Question: It contains METADATA in between binary data. I'm able to parse the first line with the title Agent_of_Chang2e, but I need to get the metadata on the bottom of the header as well. I know there are not standard specifics for it.

This code isn't able to decode the bottom lines. For example I get the following wrong formatted text:
> '''
FAHANGE</b1erX)-IiadenOniverse<sup><smalA|®️?8</!Iovely*?=SharonIeeandOteveIiller8PblockquotessssU>TIa/orkyfiction.All@eaacD0hdortrayeden{n)areirzus0C/degusly.Ohatiean0authhmxetlop.7N_'''
©️ss©️ 1988ayOOOKasoeserved.0dart)publicaZmayaehproduc
'''
NSAutoreleasePool * pool = [[NSAutoreleasePool alloc] init];
char buffer[1024];
FILE* file = fopen([path UTF8String], "r");
if (file != 0)
{
while(fgets(buffer, 1024, file) != NULL)
{
NSString* string = [[NSString alloc] initWithCString: buffer encoding:NSASCIIStringEncoding];
NSLog(@"%@",string);
[string release];
}
fclose(file);
}
[pool drain];
'''
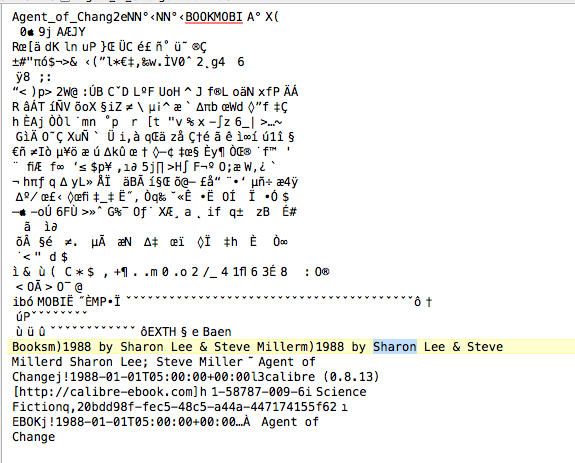
Answer: nielsbot already posted a <URL>.
As you can read there, the file is not text file, but binary encoded. Parsing it with 'NSString' instances is no good idea.
You have to read the file binary, i. e. using 'NSData':
'''
NSData content = [NSData dataWithContentsOfFile:path];
'''
Then you have to take out the relevant information by yourself. For example, if you want to read the uncompressed text length, you will find in the linked document that this information starts at position 4 and has a length of 4.
'''
int32_t uncompressedTextLength; // 4 bytes are 32 bit.
[content getBytes:&uncompressedLenght range:NSMakeRange(4, 4)];
'''
Maybe you have to deal with endianess.